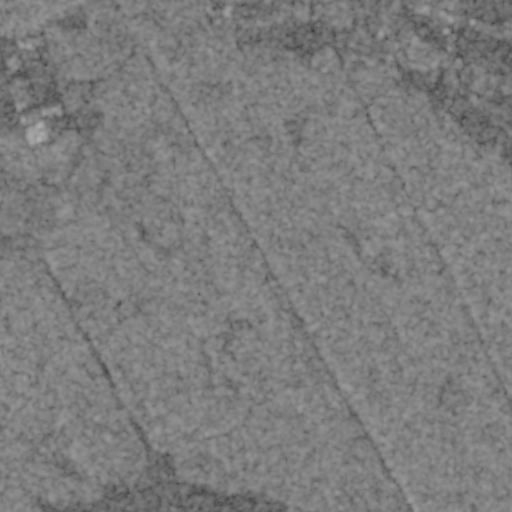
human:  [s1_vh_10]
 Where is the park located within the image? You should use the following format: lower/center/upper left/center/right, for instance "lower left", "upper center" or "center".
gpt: The park is located in the upper right of the image.
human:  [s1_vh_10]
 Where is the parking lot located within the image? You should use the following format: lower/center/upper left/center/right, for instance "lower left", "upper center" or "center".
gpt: The parking lot is located in the upper right of the image.
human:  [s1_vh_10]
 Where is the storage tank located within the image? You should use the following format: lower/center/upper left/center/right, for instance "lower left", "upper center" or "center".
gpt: The storage tank is located in the upper left of the image.
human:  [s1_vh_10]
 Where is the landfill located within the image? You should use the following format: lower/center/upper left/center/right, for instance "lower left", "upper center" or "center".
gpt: There is no landfill in the image.

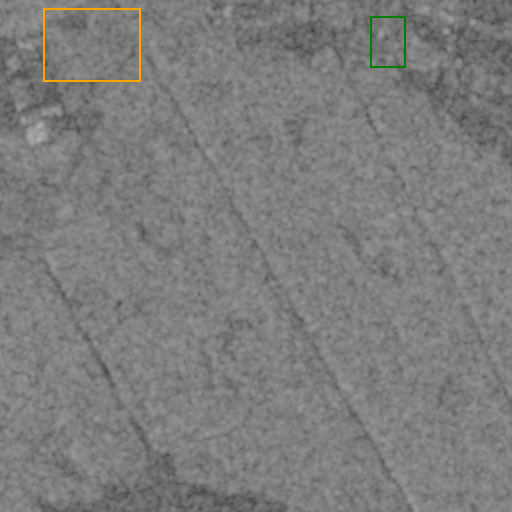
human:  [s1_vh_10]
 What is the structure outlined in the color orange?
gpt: The structure outlined in orange is a crop field.
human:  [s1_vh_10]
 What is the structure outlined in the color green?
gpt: The structure outlined in green is a park.
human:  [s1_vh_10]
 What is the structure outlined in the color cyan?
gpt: There is no cyan outline.